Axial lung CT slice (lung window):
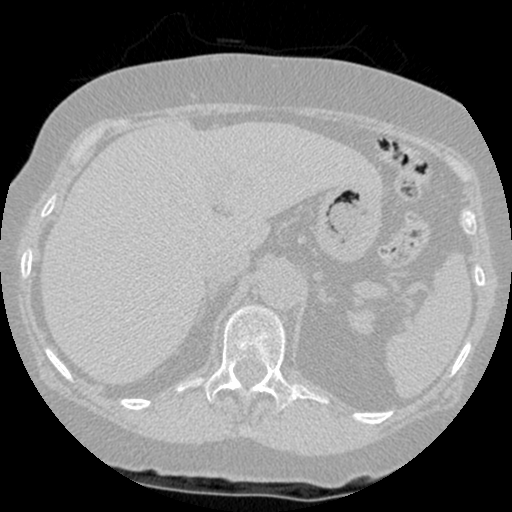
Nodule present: no